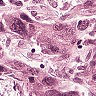
Metastatic tissue present: yes